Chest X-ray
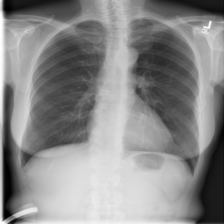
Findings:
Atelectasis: negative
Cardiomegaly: negative
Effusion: negative
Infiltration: negative
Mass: negative
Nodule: negative
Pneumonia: negative
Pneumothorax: negative
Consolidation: negative
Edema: negative
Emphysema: negative
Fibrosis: negative
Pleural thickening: negative
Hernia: negative